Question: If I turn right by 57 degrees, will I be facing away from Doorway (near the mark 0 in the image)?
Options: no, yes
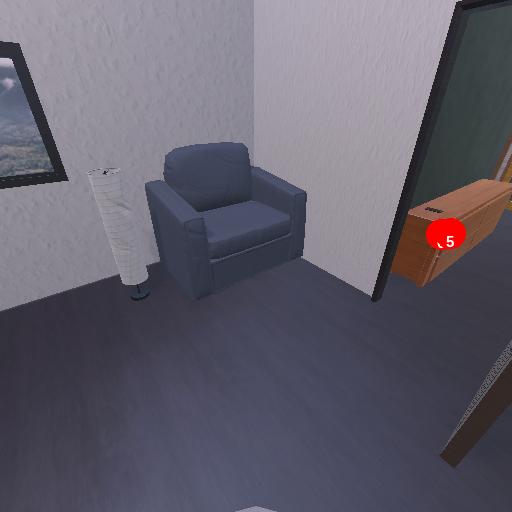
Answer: no